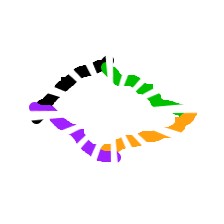
Shape: rhombus